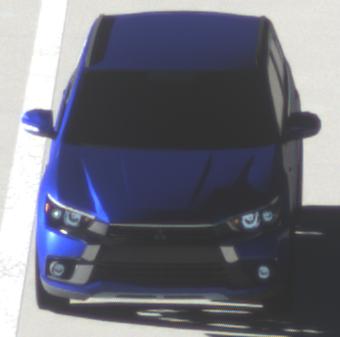
Make: Mitsubishi
Model: Outlander 2.0 Plug-In Hybrid
Detailed model: Outlander (III) Plug-In Hybrid
Model produced from: 2015/10
Model produced until: 2018/08
Doors: 5
Color: blue
Road condition: dry road
Daytime: morning or afternoon
Contrast: high contrast